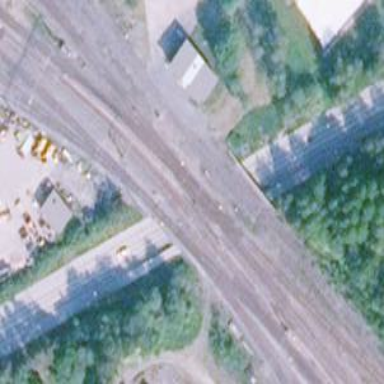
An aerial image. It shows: Railway bridge with electrified contact lines in yard area.